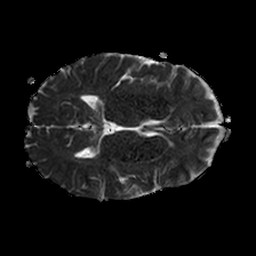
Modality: ADC
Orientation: axial
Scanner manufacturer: philips
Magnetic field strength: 1.5 T
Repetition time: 3.4 s
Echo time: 0.06922 s